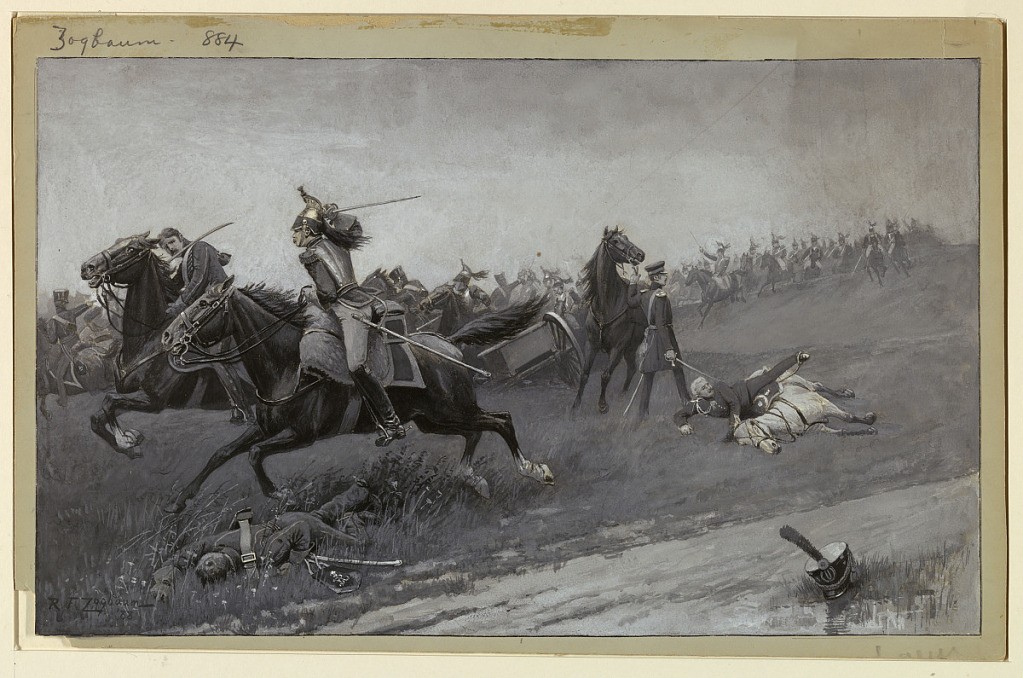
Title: Blücher Unhorsed at Ligny
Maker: Rufus Fairchild Zogbaum, American, 1849–1925
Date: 1888
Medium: Brush with grey, black, white, and yellow gouache, with graphite, on white paper
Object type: Drawing
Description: A cavalry charge, with two riders prominently in the foreground. Behind them, a figure is seen climbing off a fallen white horse.